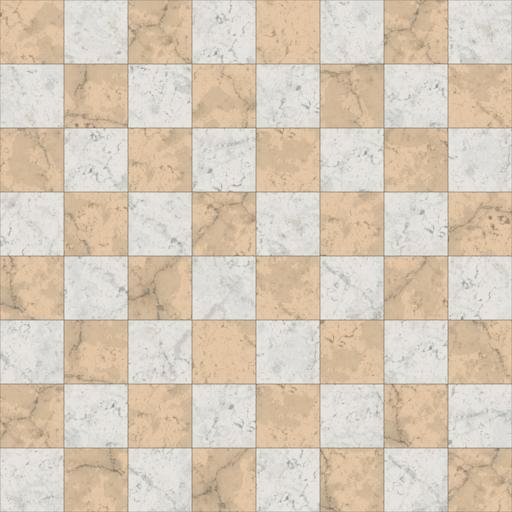
Tags: checker floor light marble pattern tiled tiles white yellow